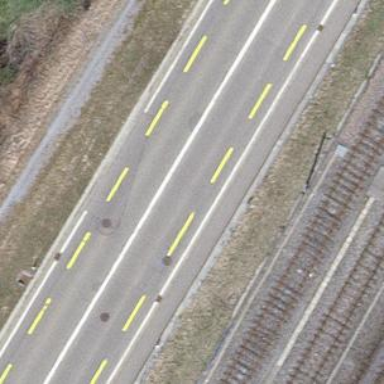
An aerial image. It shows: Primary road with asphalt surface and designated cycle lane.